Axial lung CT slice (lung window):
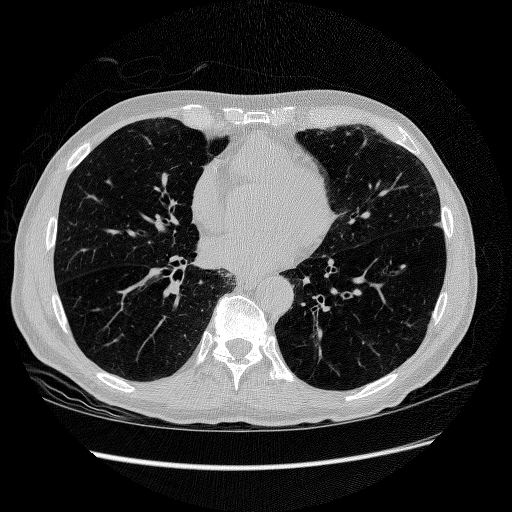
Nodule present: no